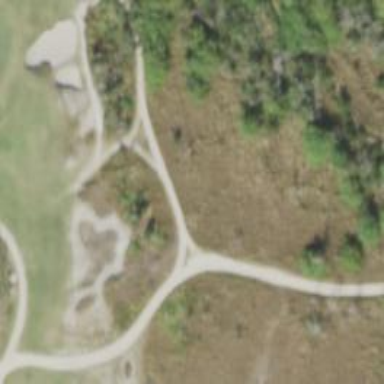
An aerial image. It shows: Path for both roads and golfers.